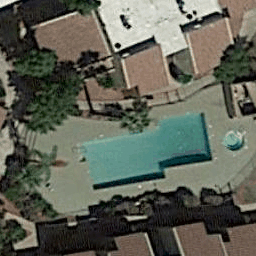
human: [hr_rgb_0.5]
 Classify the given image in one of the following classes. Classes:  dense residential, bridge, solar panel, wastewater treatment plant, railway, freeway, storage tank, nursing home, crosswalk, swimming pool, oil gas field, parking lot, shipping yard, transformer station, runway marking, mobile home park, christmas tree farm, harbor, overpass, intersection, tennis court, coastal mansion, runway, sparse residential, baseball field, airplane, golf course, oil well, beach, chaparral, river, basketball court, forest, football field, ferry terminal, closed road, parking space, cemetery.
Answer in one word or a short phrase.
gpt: swimming pool